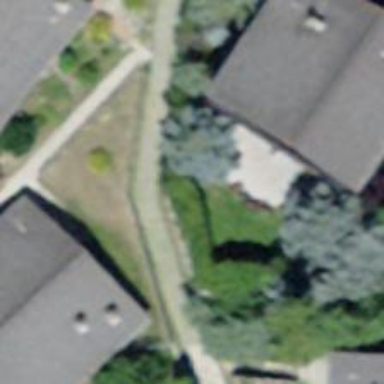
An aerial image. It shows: Footway covered with grass pavers.